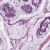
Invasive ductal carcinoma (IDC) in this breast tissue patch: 1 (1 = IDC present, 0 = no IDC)